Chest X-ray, AP view. Patient: 66 years old, sex F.
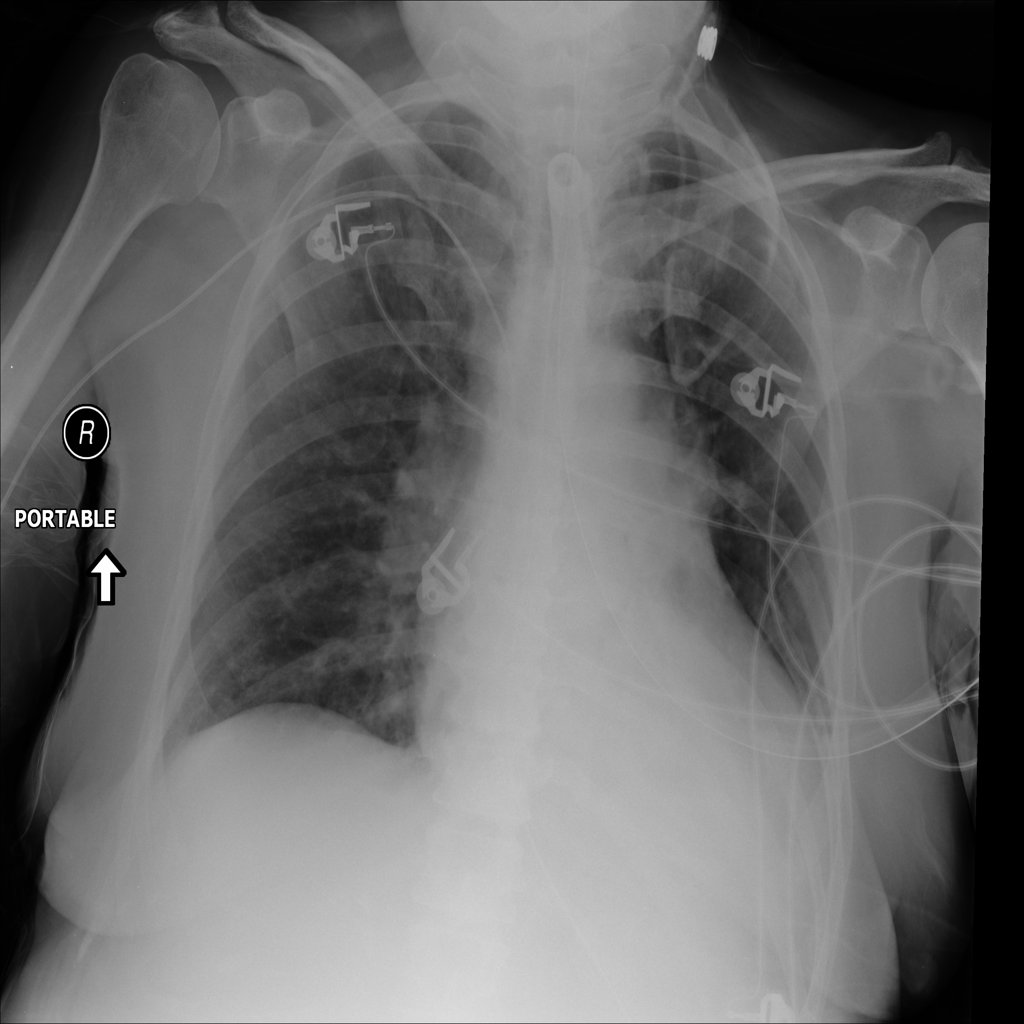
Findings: Consolidation